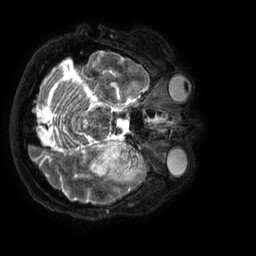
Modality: T2w
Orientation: axial
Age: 55
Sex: female
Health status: ill
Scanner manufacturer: philips
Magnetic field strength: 3 T
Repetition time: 3.5 s
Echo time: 0.3 s